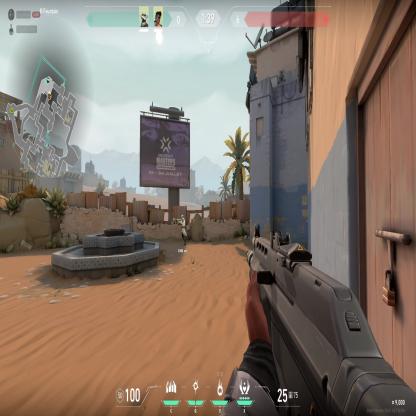
Label: teammate